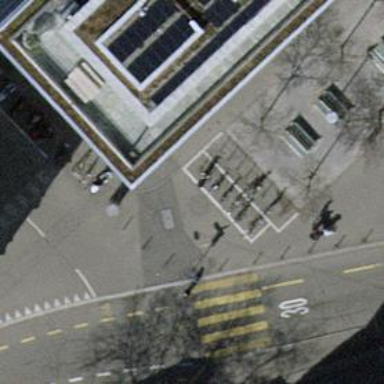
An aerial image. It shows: Bicycle parking area with stands.